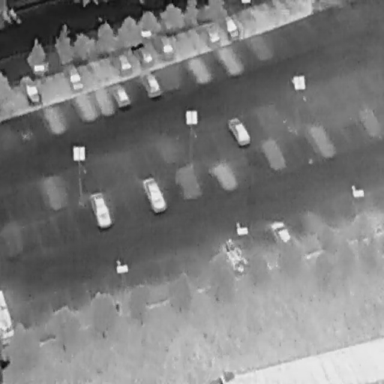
There are 14 Cars in the infrared image.